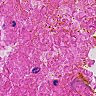
Metastatic tissue present: no